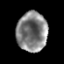
Tissue: prostate
Cell type: T cells
Senescence score: 0.3597
Nuclear area (px): 1193
Mean DAPI intensity: 129.235